Field crop: maize
Growth stage: 2
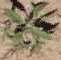
Species: atriplex